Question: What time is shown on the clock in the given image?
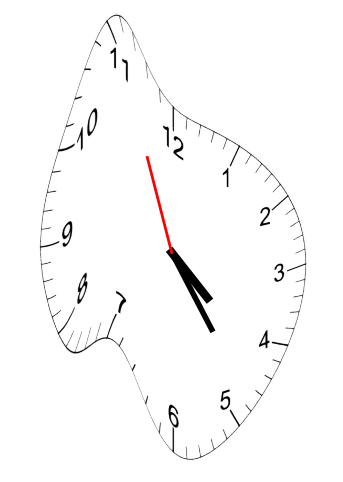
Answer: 04:23:56